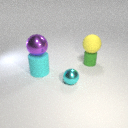
large cyan rubber cylinder to the left of small green rubber cylinder